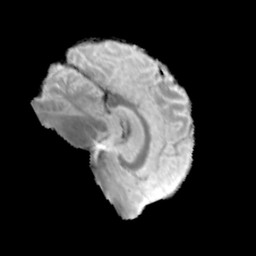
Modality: MD
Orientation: sagittal
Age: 67
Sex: male
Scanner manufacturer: siemens
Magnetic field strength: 3 T
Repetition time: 3.23 s
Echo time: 0.0892 s